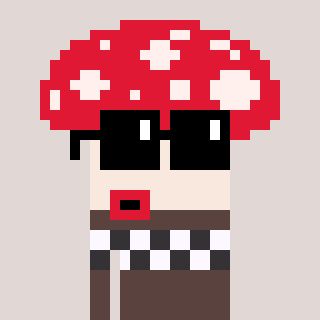
a pixel art character with square black sunglasses, a mushroom-shaped head and a darkbrown-colored body on a warm background